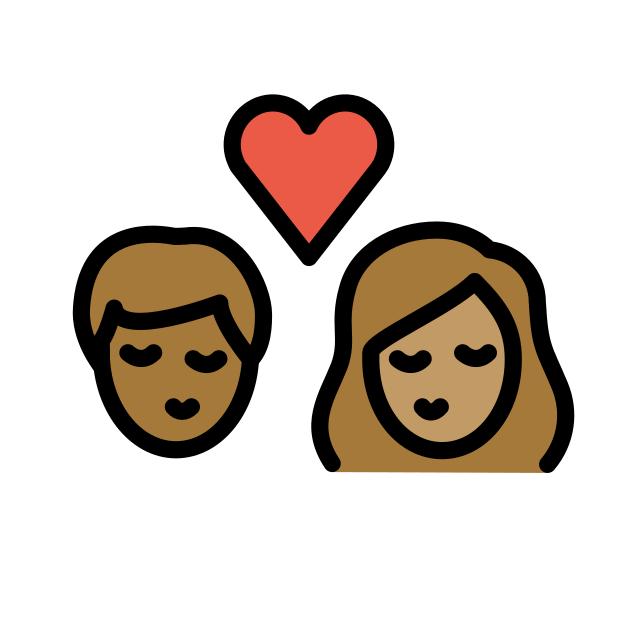
kiss: woman, man, medium-dark skin tone, medium skin tone